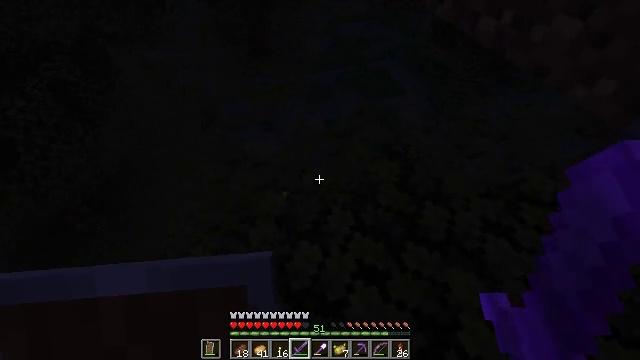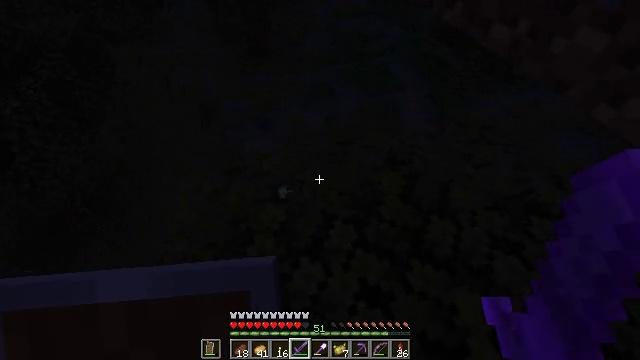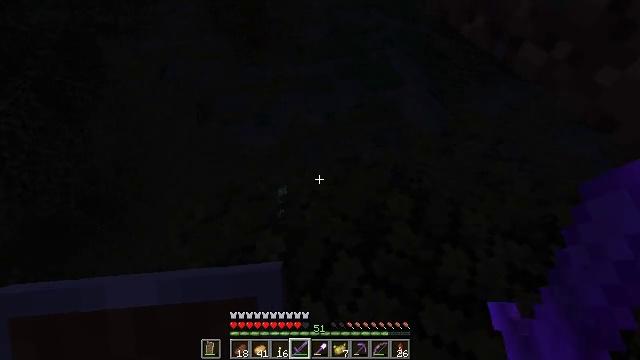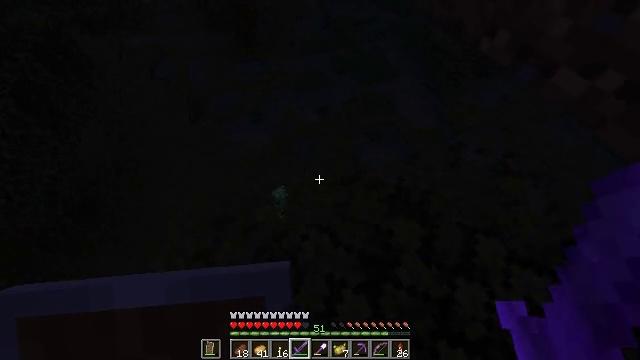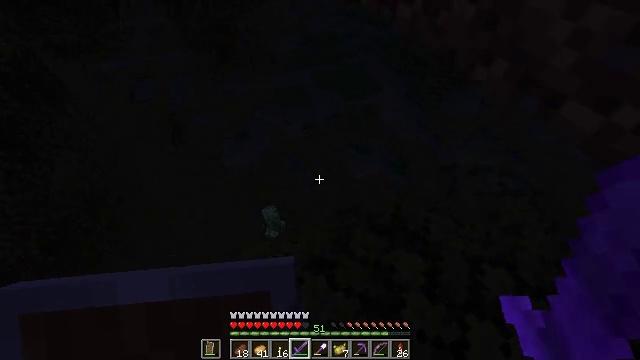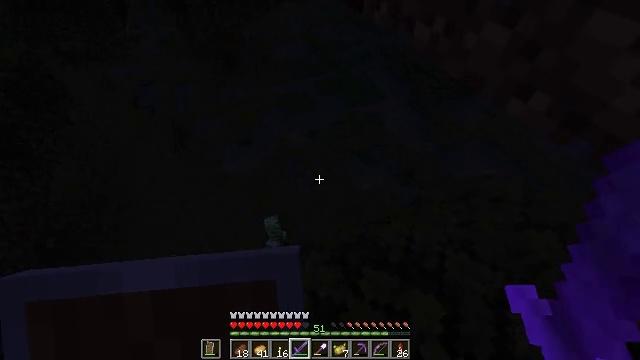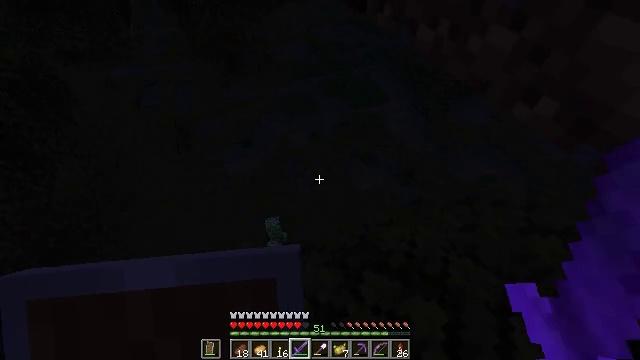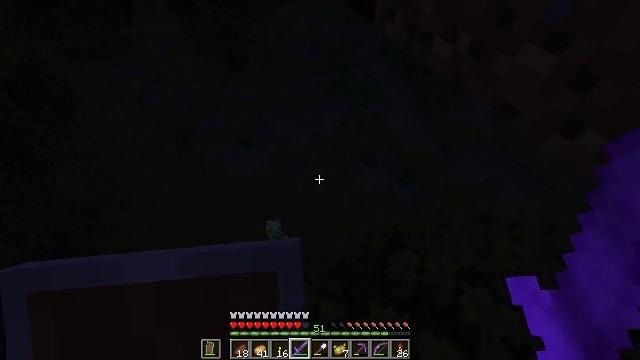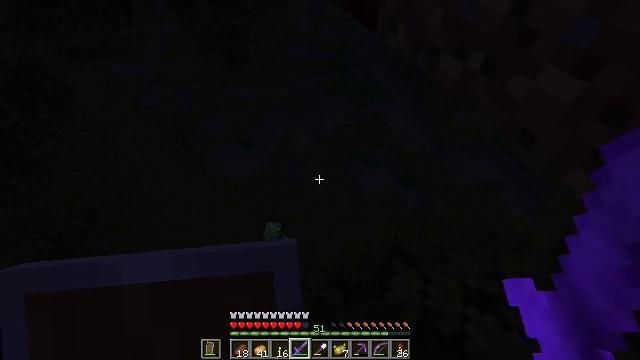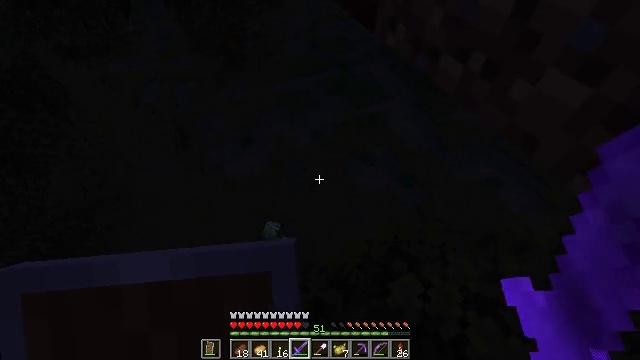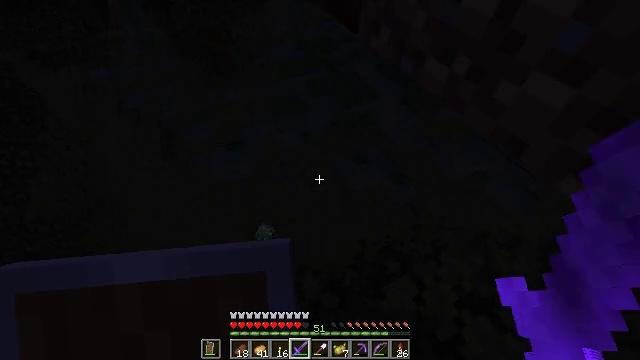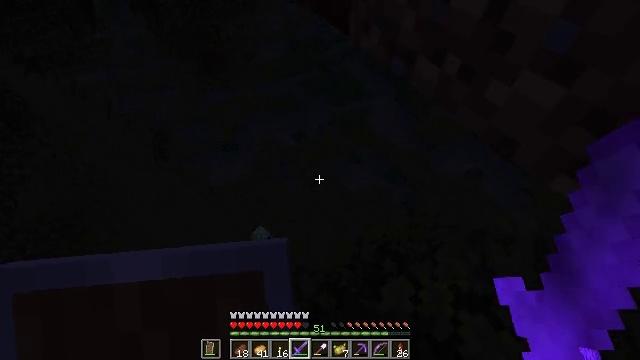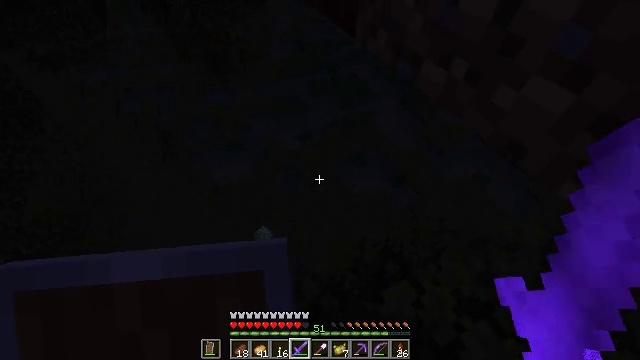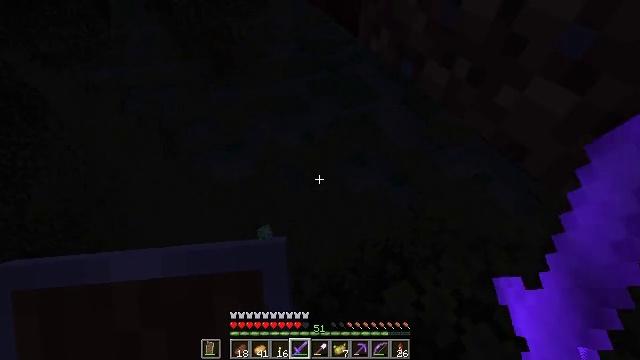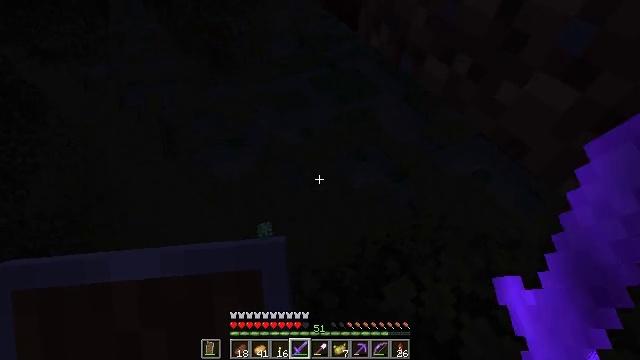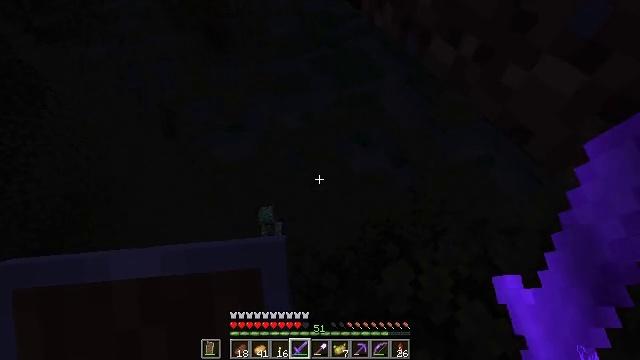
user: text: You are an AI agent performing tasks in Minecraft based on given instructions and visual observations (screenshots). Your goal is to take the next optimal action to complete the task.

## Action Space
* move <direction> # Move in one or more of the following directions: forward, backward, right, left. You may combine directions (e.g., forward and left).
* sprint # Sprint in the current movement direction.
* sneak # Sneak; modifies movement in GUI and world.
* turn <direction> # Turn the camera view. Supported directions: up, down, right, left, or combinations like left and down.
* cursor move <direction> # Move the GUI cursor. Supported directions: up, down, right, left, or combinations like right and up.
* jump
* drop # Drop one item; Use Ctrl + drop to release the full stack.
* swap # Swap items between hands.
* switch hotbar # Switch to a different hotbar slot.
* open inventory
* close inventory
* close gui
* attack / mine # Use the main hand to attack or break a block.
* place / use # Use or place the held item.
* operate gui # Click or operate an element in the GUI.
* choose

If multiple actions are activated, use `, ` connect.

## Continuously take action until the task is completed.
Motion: motion action
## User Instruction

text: Hunt mobs.
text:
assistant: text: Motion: move forward
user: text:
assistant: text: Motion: move forward, turn down
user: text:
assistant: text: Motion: move forward, turn right and down
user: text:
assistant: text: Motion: move forward, turn right and up
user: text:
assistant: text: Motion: move forward, turn up
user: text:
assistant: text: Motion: move forward
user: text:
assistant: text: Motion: no_op
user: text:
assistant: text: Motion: no_op
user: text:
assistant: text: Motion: no_op
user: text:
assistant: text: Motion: turn right
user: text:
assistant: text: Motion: turn right
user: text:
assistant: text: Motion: turn left
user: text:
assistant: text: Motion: no_op
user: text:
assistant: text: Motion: no_op
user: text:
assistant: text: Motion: turn down
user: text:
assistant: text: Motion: turn left and down
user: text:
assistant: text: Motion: turn left and down
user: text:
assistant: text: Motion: turn left and down
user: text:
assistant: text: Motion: turn left and down
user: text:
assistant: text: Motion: turn left and down
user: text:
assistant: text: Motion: turn left and down
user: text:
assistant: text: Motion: turn left and down
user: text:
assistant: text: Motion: move forward, turn left
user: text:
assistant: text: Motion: move forward, turn left
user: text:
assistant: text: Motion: move forward, turn left
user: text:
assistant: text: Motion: no_op
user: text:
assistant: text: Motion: no_op
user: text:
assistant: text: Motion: no_op
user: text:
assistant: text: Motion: no_op
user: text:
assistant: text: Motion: no_op